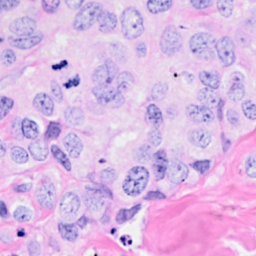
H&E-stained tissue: Breast